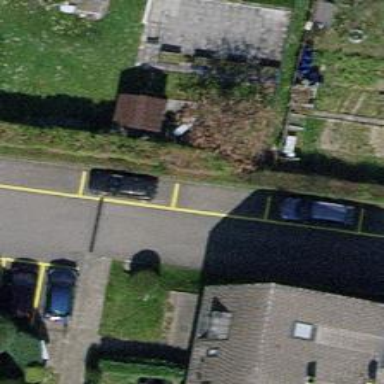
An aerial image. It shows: Hedge acting as barrier.